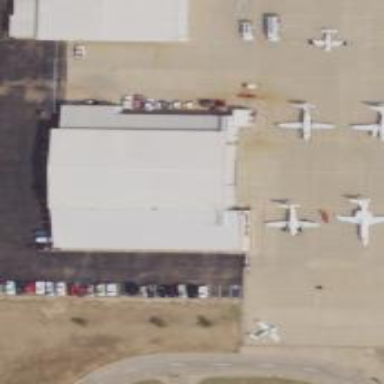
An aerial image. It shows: Hangar building.